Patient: sex F, age 72
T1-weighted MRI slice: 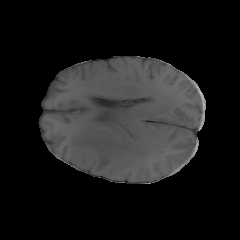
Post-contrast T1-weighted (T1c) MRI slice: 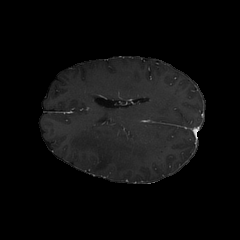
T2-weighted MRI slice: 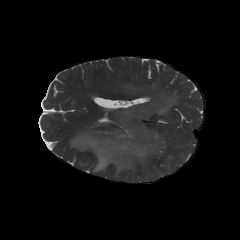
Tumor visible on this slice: yes
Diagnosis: Glioblastoma, IDH-wildtype
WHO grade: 4